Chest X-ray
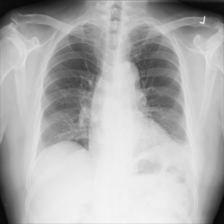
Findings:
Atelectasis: positive
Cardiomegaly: negative
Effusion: negative
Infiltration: negative
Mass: negative
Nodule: negative
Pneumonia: negative
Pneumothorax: negative
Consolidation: negative
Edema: negative
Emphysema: negative
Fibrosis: negative
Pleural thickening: negative
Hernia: negative